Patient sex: F
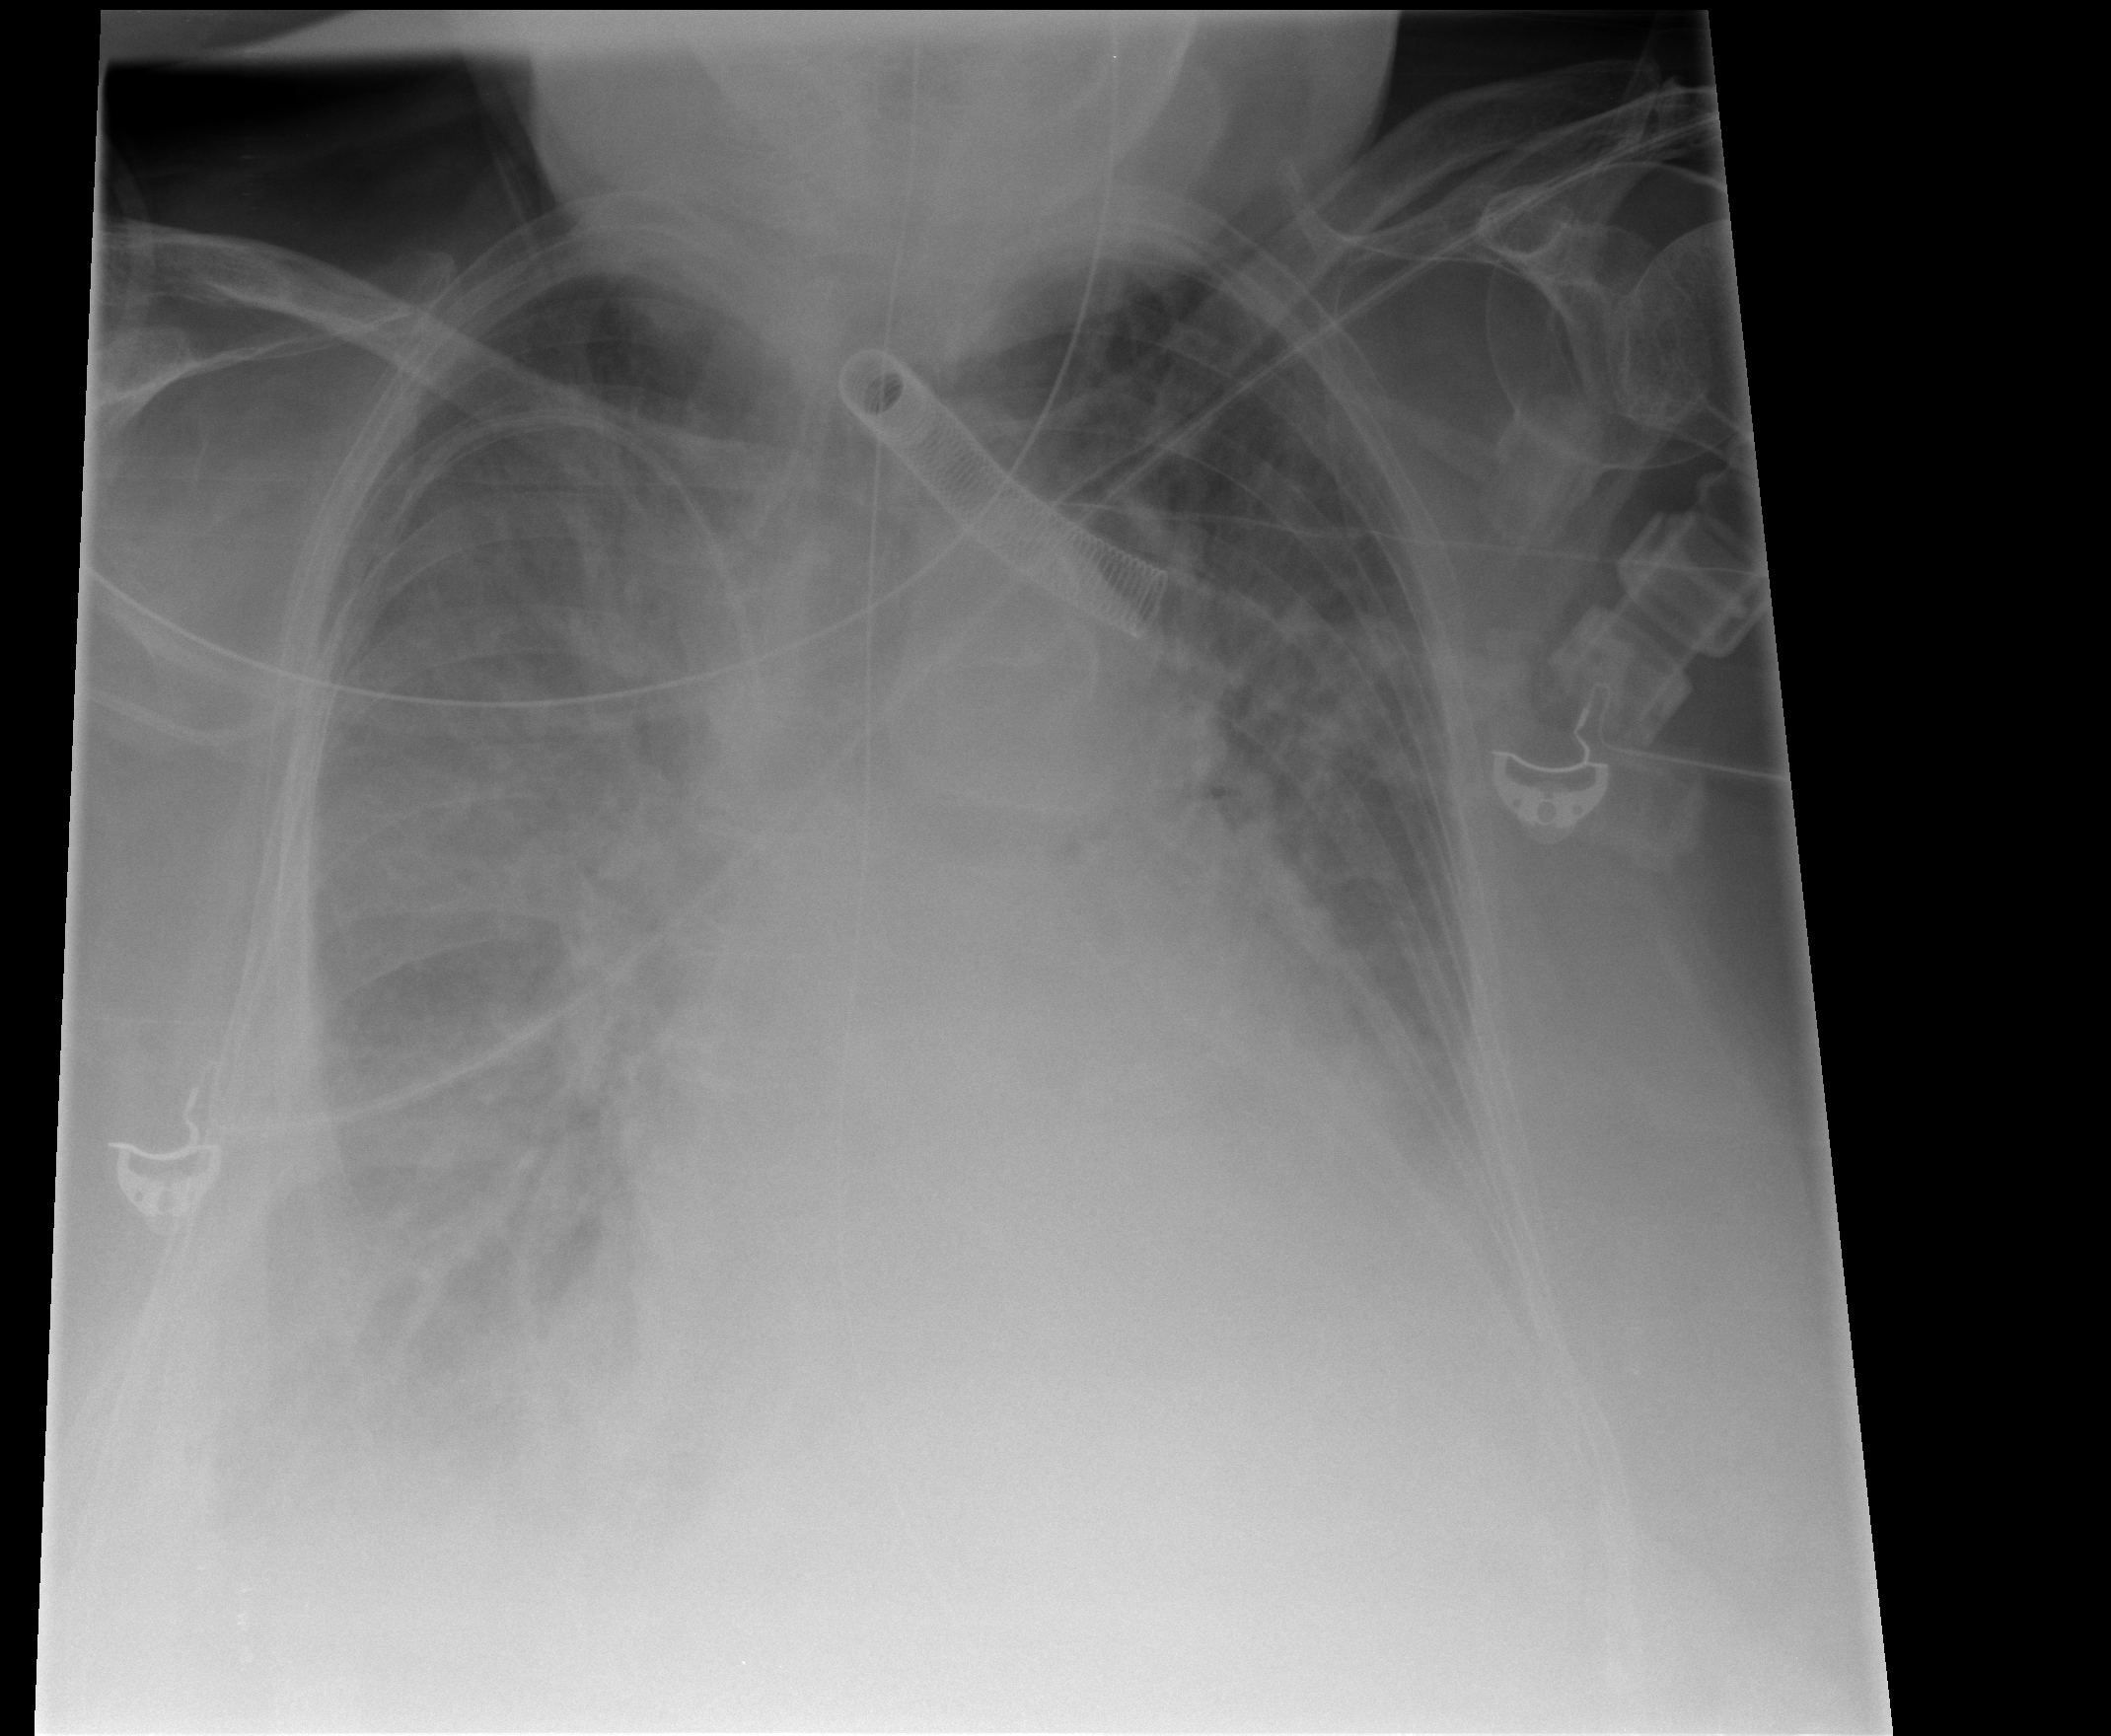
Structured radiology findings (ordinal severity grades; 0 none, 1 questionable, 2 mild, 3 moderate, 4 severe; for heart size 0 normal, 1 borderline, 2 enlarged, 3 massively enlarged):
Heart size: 3
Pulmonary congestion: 2
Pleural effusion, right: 3
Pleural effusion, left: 3
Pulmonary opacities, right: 3
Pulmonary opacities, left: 1
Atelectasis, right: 3
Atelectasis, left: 3